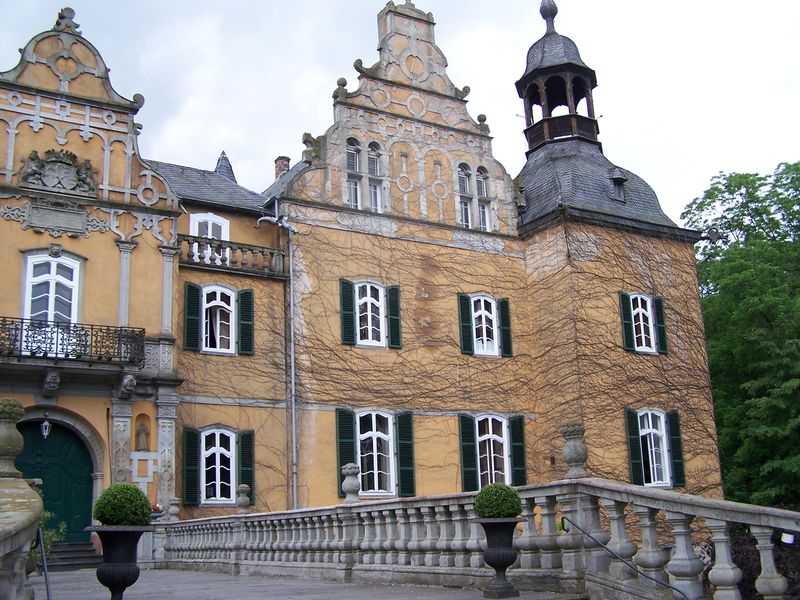
Titel: Schloss Frens in Bergheim (Herrenhaus im 14./15. Jh. errichtet, Bauveränderungen im 18. Jh unter Graf Beissel von Gymnich)
Standort: Bergheim, Quadrath-Ichendorf (EU - D - NRW)
Schlagwörter: baum, weiß, bäume, gelb, grün, fenster, orange, tür, dach, gebäude, haus, schloss, beige, architektur, brücke, brüstung, busch, büsche, pflanzen, fensterläden, turm, vase, balkon, topf, farbig, fassade, giebel, gelände, kuppel, treppe, wein, geländer, stufen, tor, foto, fotografie, töpfe, eingang, erker, glockenturm, türmchen, türme, balustrade, portal, sims, bewachsen, bewuchs, buchsbaum, pilonen